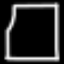
Label: square